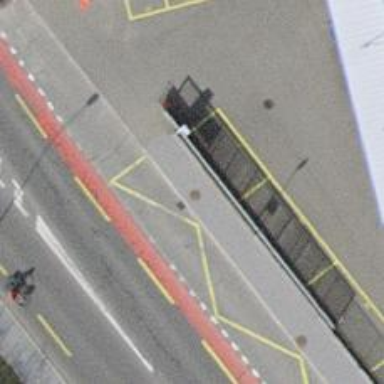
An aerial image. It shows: Platform for public transport is situated by the road.